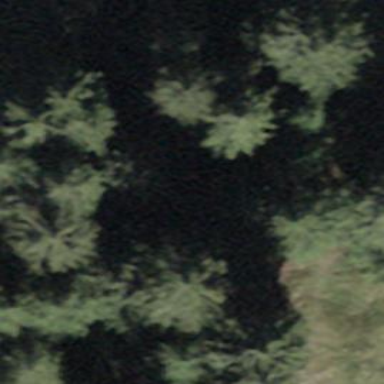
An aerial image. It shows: Forest area.